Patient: sex M, age 64
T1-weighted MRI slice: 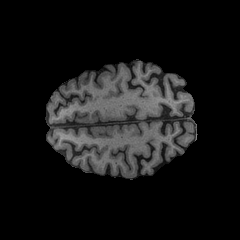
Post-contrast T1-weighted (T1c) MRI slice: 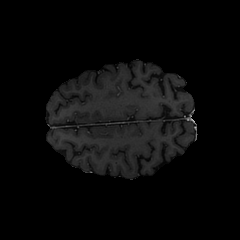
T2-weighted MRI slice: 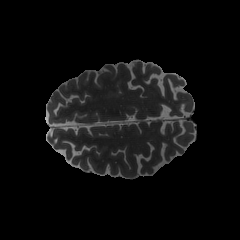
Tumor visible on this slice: no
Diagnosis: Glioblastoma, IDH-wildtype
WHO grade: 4